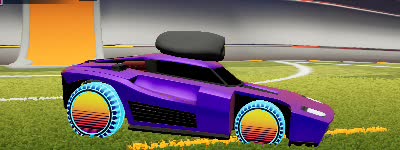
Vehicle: breakout